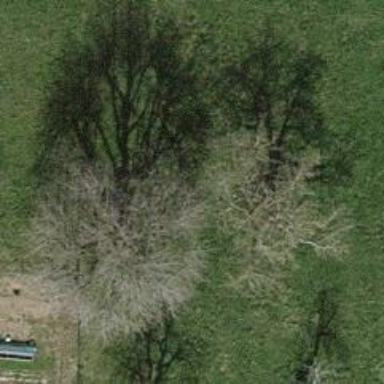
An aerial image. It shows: Single tag "natural: tree."